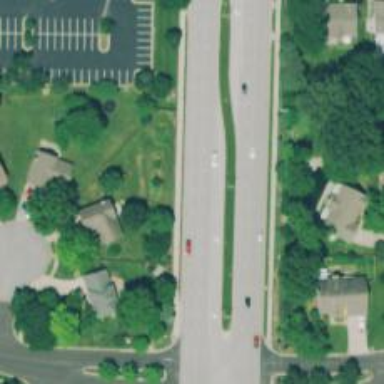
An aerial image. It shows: Dash road marking.